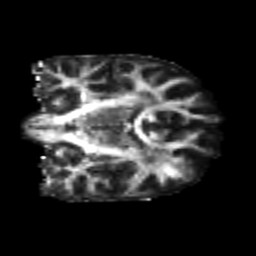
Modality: FA
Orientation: coronal
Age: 20
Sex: male
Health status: healthy
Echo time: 0.074 s